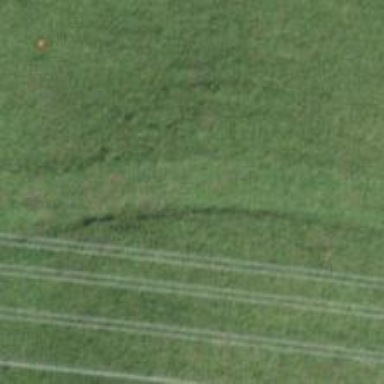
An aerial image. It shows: Grass track with grade3 surface.